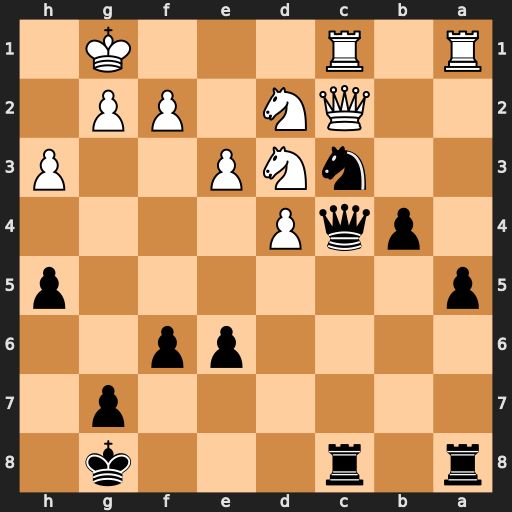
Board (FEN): r1r3k1/6p1/4pp2/p6p/1pqP4/2nNP2P/2QN1PP1/R1R3K1
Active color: b
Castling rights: -
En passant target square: -
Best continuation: Ne2+